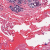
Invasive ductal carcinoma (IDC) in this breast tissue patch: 0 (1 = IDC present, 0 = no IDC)